Question: I was trying to install <URL> but this error shows up consistently, no matter what I try. I have tried other version of npm they are installed but the 'npm test' error shows up.
'npm run-script task' too returns error.
It is metioned that it wont run on windows but is there a way to run it on windows.
This happens consistently. Also I am following each step mentioned in source of this project. Image attached. I have added Python as mentioned here:
.
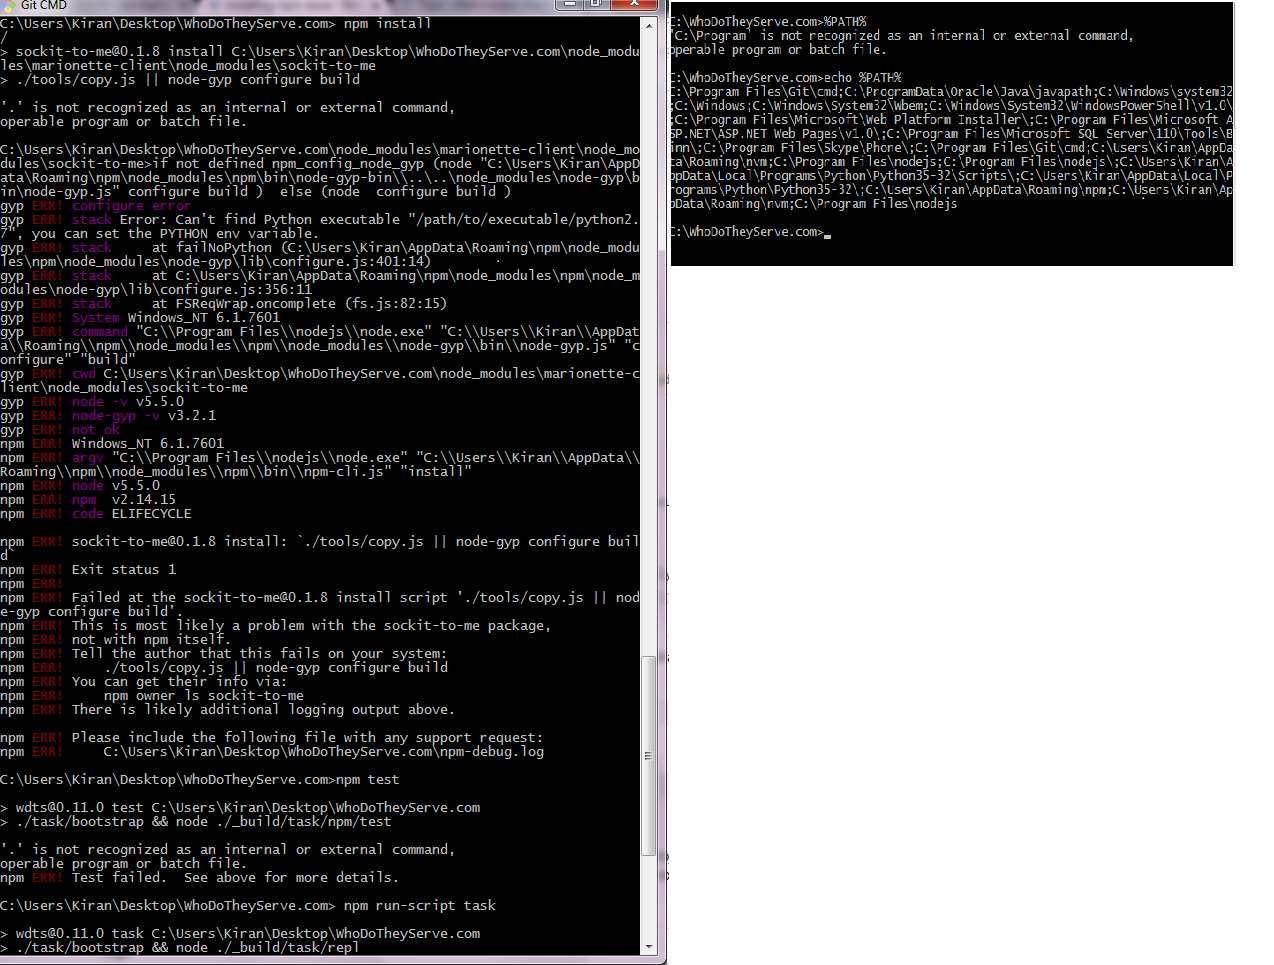
Answer: This is clearly stated in the <URL> you claim to have followed.
>
# notes
The build tasks rely on Linux shell commands such as pkill and rsync
so are unlikely to run on other OS's without some tweaks.
If you want to run this under windows, you should ask the repo maintainer for guidance.